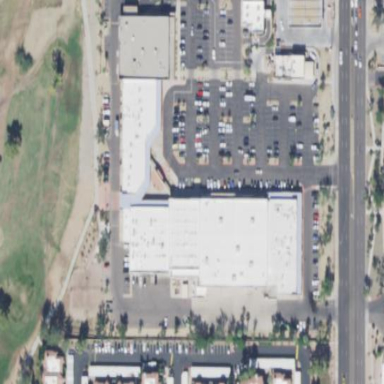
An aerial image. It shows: Retail area.